Question: I have dictionary which i want to use to fill a tableview. It is parsed by JSON.
My dictionary looks like that:
'''
NSLog(@"%@",temp);
// OUTPUT //
(
{
ShootingDate = "2013-07-29 00:00:00";
ShootingID = 1;
ShootingName = Testshooting;
},
{
ShootingDate = "2013-06-12 00:00:00";
ShootingID = 2;
ShootingName = Architektur;
}
)
'''
Dictionary looks in XCode like that:

Now i want to fill a table with that data. Each row should display ShootingDate,ShootingID and ShootingName but i am not able to access these keys.
Anyone a suggestion?
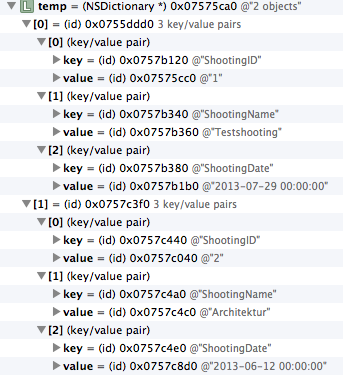
Answer: First of all temp is not dictionary it is NSArray and u can get it as
'''
for (NSDictionary *dictionary in temp) {
[dictionary valueForKey:@"ShootingDate"];
[dictionary valueForKey:@"ShootingID"];
[dictionary valueForKey:@"ShootingName"];
}
'''
You can get your dictionary in cellforRow as
'''
NSDictionary *tempDicts=[temp objectAtIndex:indexPath.row];
cell.textLabel.text=[NSString stringWithFormat:@"id=%@,date=%@,name=%@",[tempDicts valueForKey:@"ShootingID"],[tempDicts valueForKey:@"ShootingDate"],[tempDicts valueForKey:@"ShootingName"]];
'''